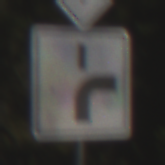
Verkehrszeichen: VerlaufVorfahrtsstrasse8
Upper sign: Vorfahrtsstrasse
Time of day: MorningAfternoon
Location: Outdoor (Nature)
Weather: Clear
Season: Winter
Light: Natural